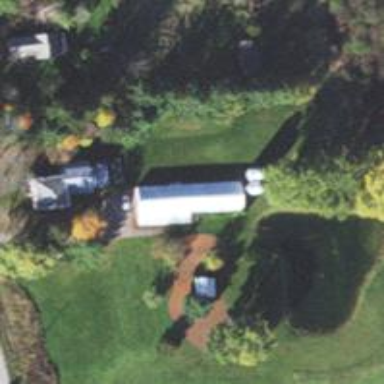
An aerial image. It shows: Silo.